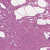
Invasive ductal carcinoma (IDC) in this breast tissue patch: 0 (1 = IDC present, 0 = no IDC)